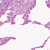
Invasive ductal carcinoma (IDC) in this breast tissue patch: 0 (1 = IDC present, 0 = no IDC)